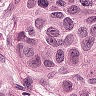
Metastatic tissue present: yes